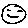
Label: smiley face